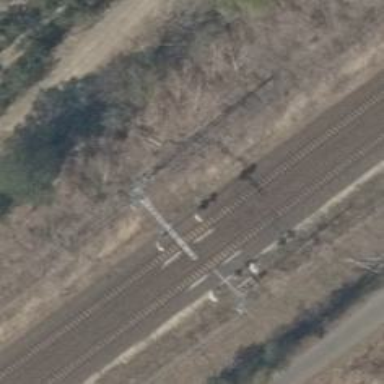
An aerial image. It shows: Milestone along the railway with catenary mast.